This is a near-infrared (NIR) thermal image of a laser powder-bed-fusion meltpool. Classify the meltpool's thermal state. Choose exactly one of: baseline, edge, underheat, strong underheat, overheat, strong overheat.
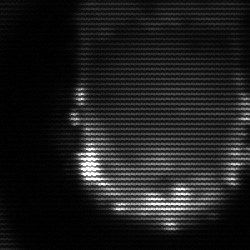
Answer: baseline